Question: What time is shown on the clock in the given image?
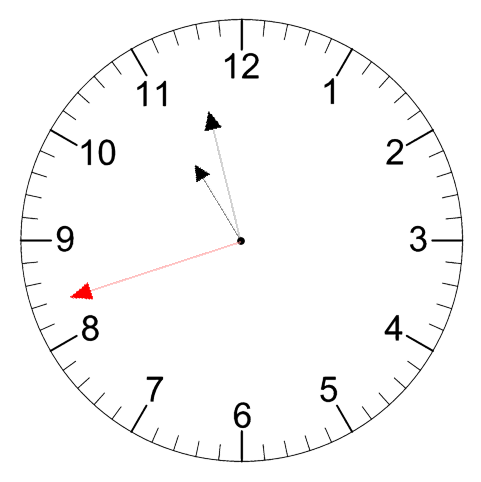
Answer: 10:57:42